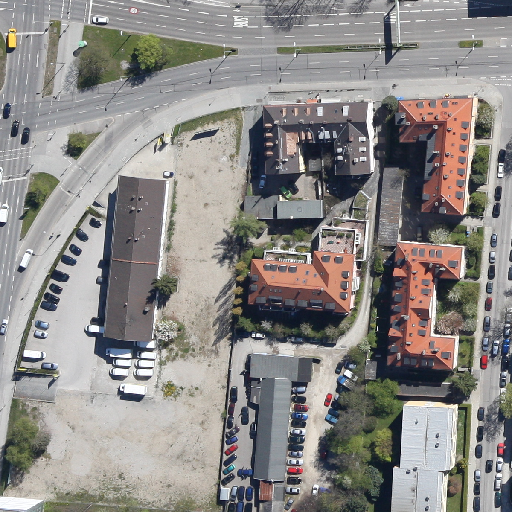
Referring expression: light-duty vehicle